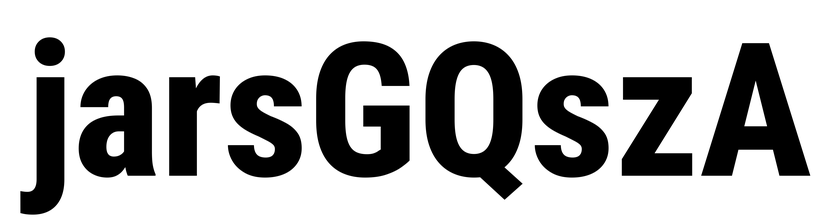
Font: Roboto_Condensed_ExtraBold